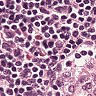
Metastatic tissue present: no